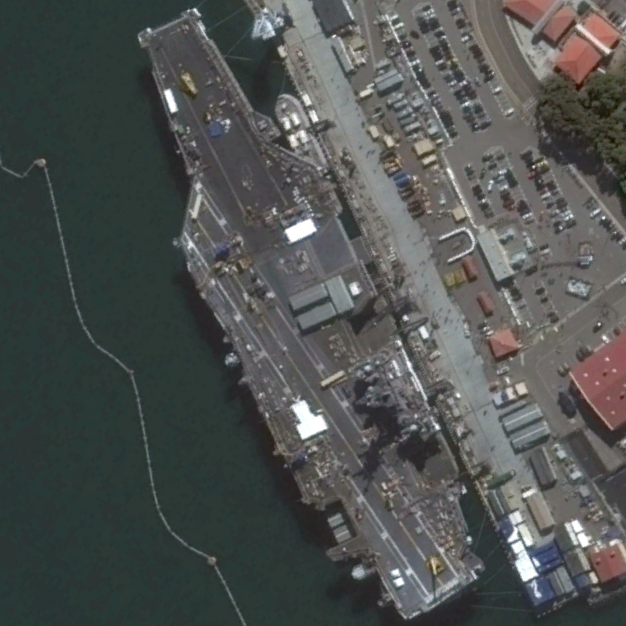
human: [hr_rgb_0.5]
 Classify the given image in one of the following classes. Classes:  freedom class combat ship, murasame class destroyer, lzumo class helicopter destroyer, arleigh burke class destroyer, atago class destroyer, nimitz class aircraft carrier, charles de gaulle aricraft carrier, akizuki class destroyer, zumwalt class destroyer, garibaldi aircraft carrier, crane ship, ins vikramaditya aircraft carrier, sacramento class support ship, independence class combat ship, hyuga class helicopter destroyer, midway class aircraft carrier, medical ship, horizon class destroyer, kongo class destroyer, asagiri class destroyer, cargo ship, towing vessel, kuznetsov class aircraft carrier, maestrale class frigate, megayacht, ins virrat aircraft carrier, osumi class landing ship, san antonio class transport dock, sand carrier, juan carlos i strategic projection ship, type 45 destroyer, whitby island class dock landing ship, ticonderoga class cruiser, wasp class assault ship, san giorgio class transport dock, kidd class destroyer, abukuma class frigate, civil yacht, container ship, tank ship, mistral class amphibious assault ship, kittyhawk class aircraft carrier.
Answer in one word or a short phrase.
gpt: Nimitz class aircraft carrier